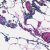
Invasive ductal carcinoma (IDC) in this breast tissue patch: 0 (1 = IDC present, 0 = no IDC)